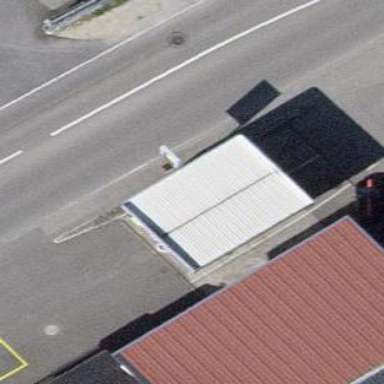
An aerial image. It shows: Fuel station.